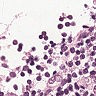
Metastatic tissue present: no